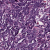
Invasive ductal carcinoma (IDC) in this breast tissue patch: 1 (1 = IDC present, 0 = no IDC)